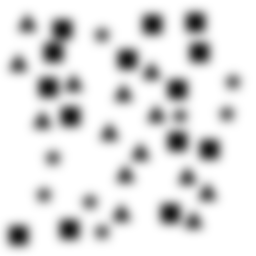
Squares: 14
Triangles: 14
Stars: 8
Total shapes: 36